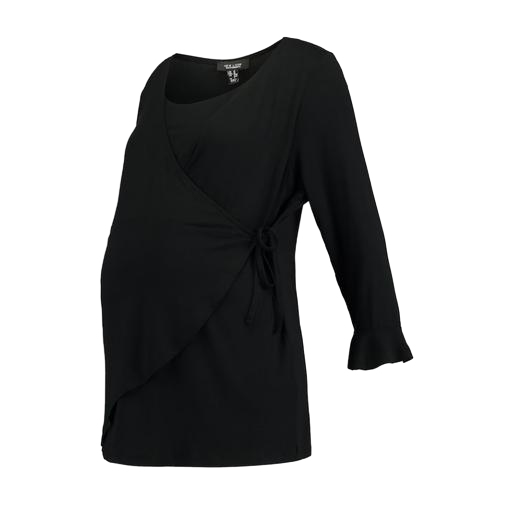
black nursing top, black long-sleeved wrap top, black long-sleeve wrap top, white background